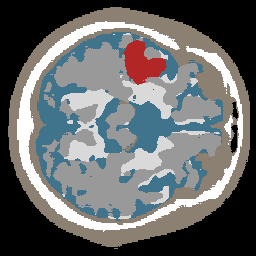
Label: lesion